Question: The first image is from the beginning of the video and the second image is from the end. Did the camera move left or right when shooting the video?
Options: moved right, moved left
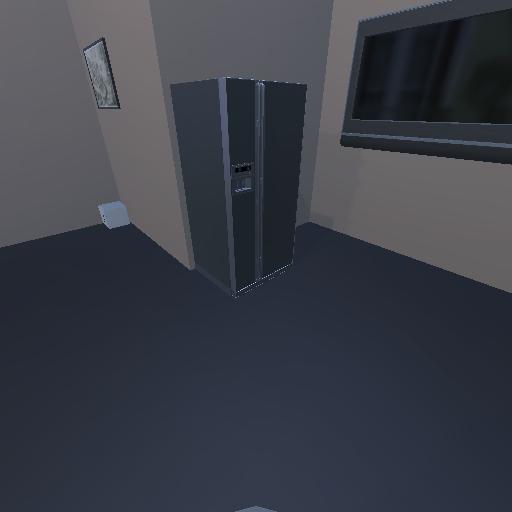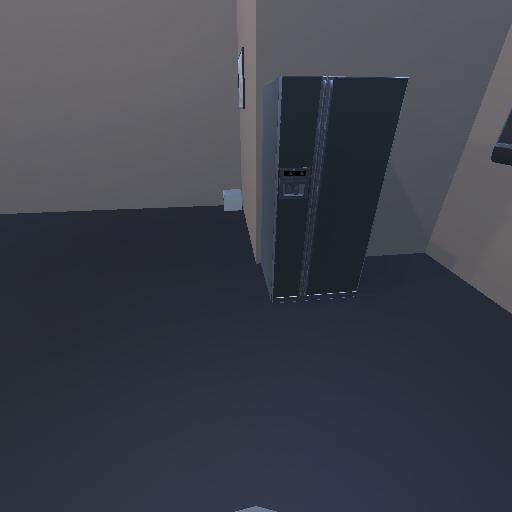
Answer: moved right